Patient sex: M
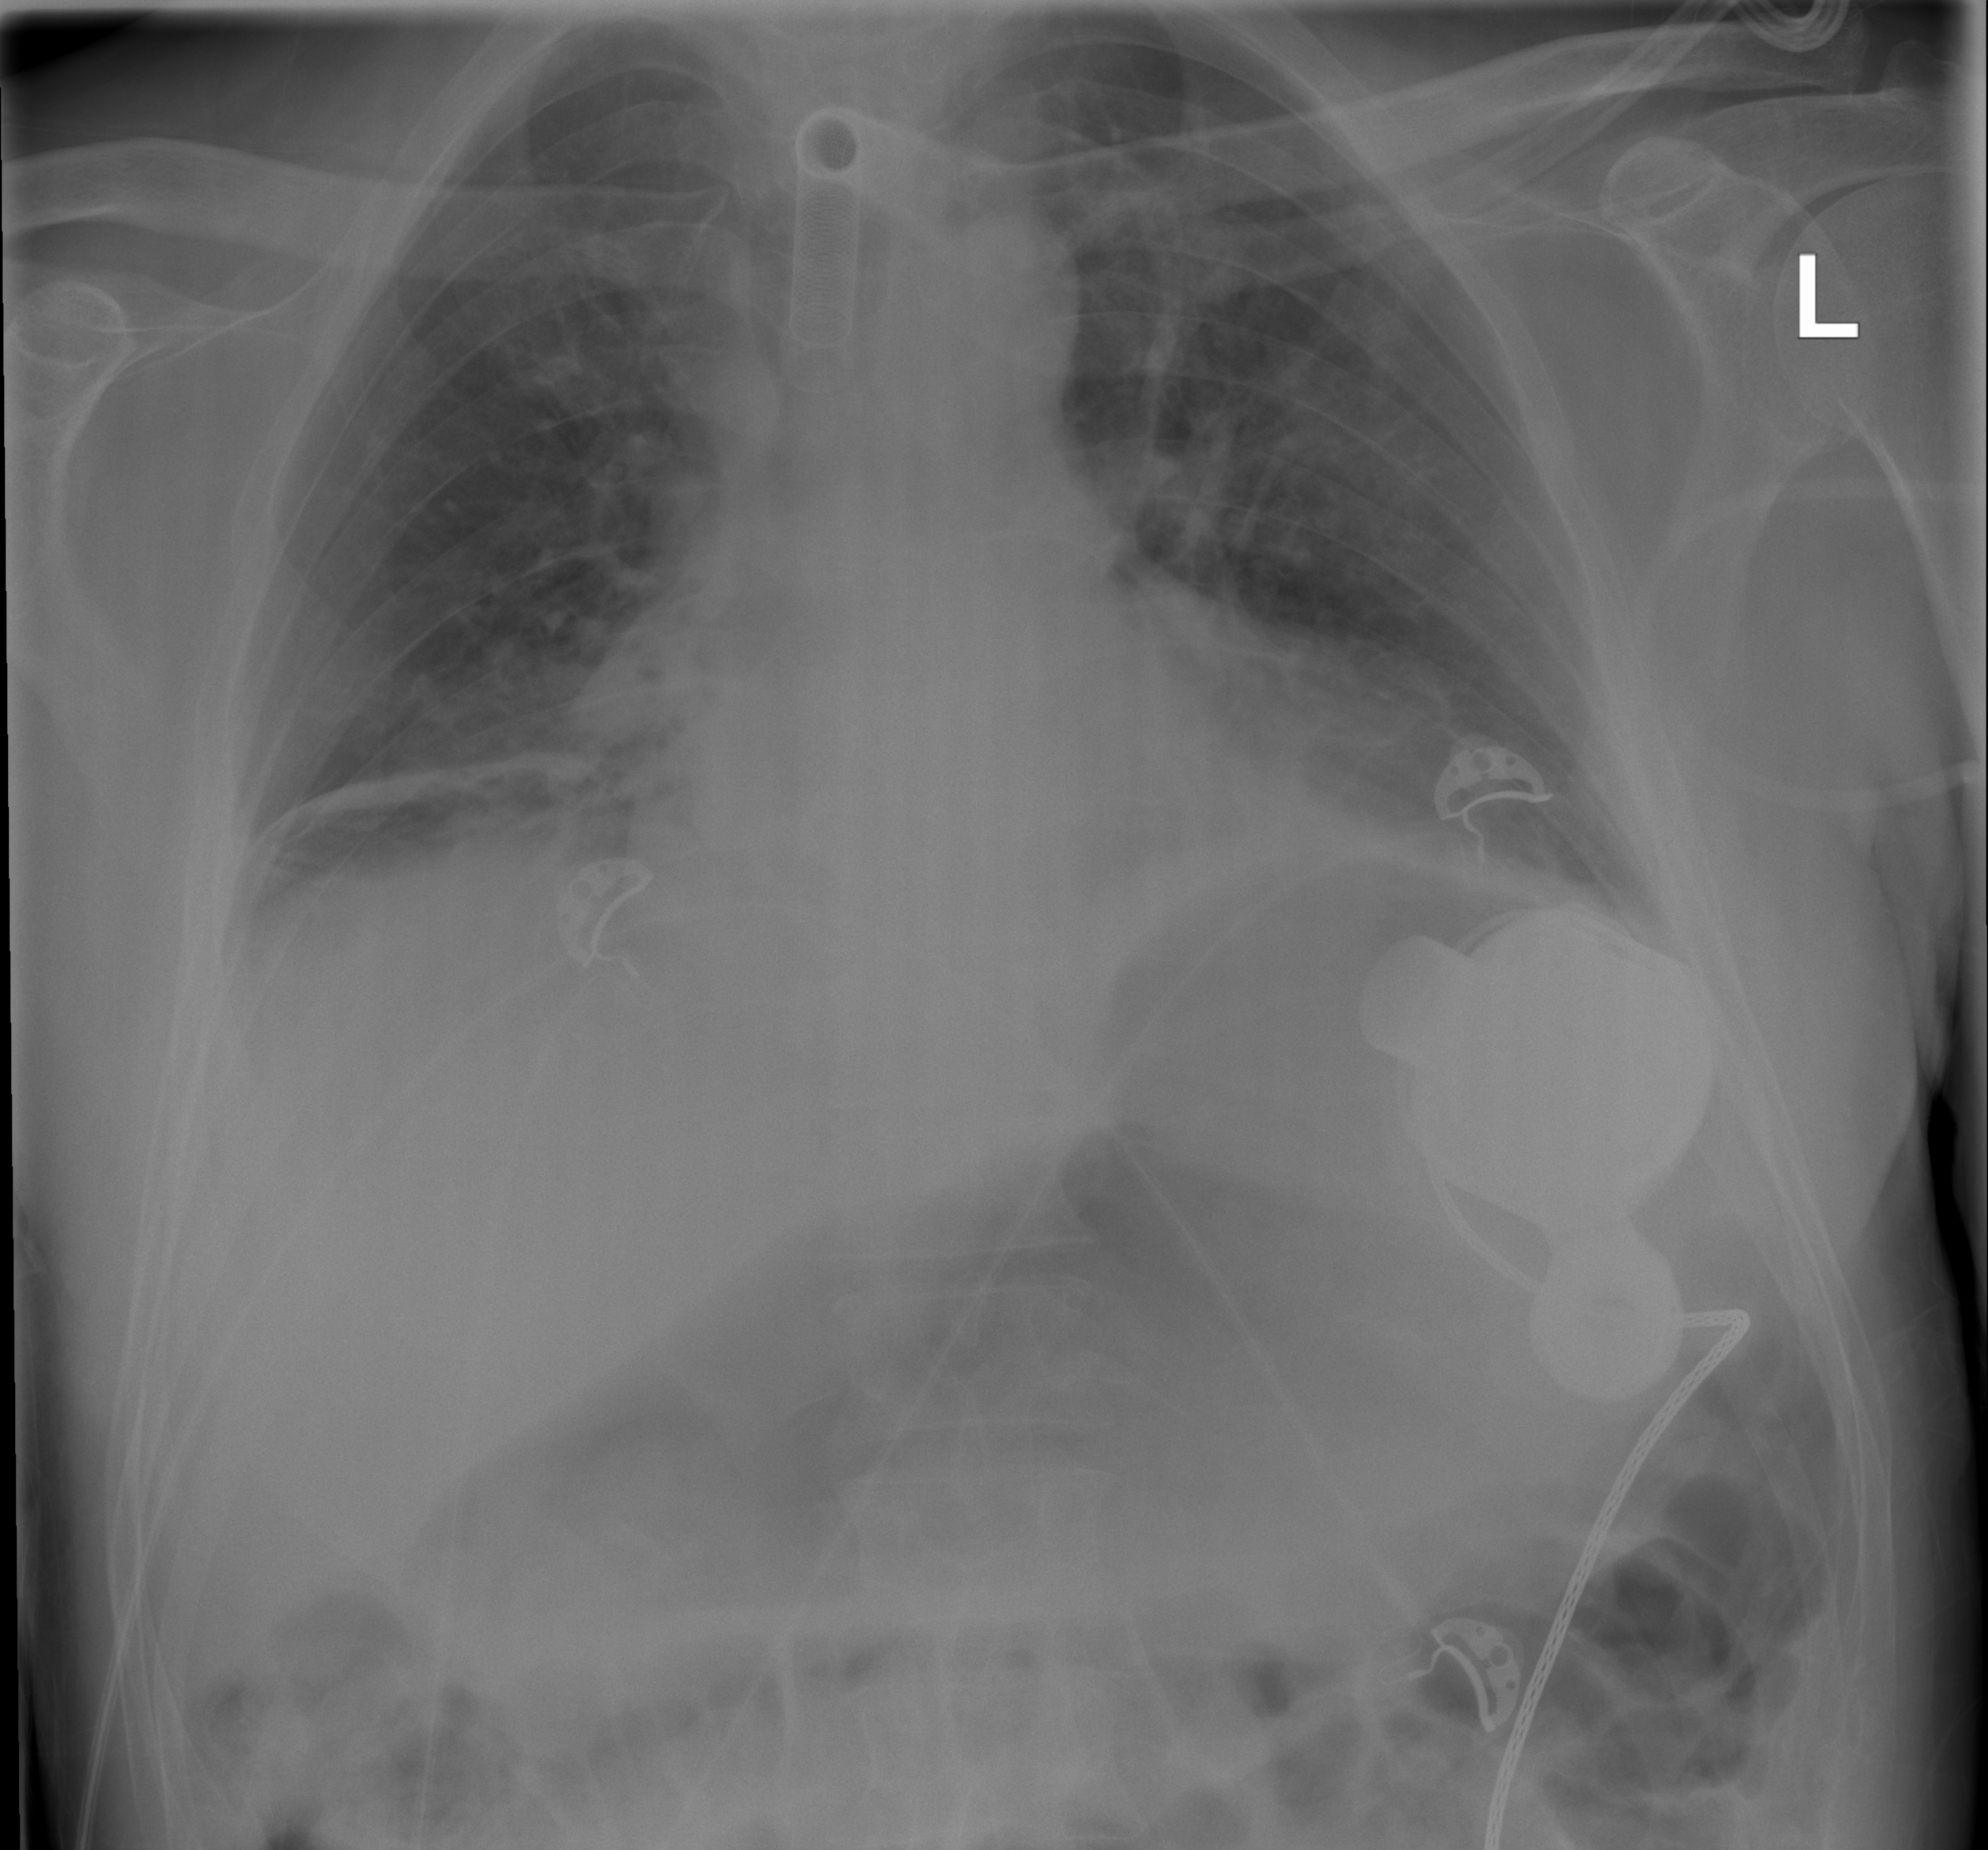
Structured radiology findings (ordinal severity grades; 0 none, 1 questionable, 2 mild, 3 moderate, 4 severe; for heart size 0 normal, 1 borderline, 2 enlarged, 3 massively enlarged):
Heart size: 2
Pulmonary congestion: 2
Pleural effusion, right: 2
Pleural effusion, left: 0
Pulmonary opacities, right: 2
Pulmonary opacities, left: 0
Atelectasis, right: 2
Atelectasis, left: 0